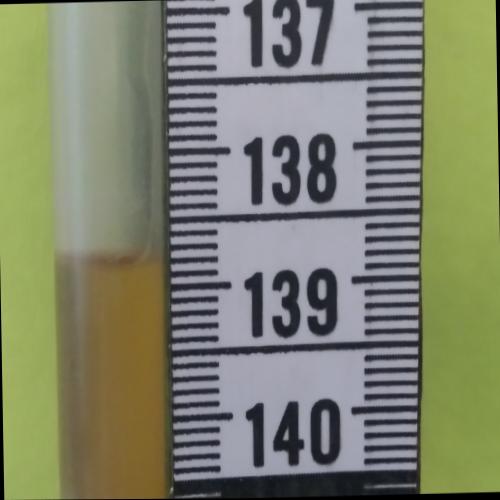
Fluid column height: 138.8 cm